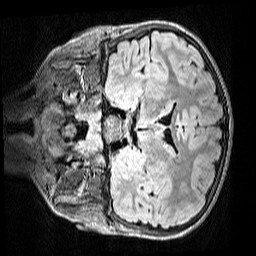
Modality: FLAIR
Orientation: coronal
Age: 10
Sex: male
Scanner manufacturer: siemens
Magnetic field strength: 3 T
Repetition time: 5 s
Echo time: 0.388 s